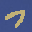
Label: 7